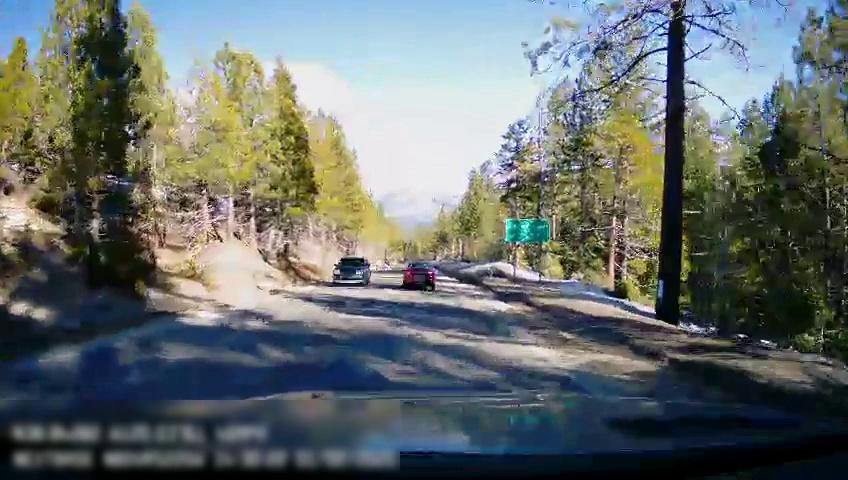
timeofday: Day
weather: Sunny
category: Drivable Space
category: Vehicles | Car
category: Vehicles | Car
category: Traffic | Signs